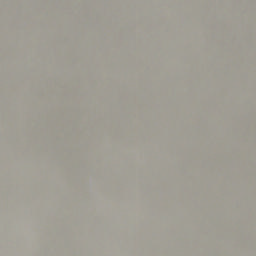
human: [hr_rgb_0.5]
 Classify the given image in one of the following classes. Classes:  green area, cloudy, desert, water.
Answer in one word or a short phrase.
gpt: cloudy